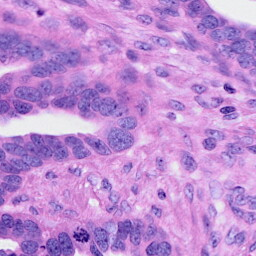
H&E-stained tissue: Ovarian